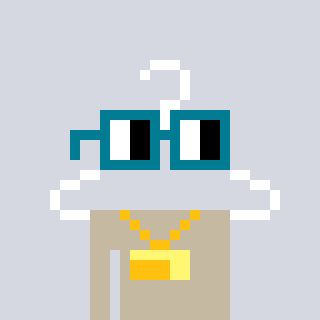
a pixel art character with square dark green glasses, a hanger-shaped head and a bege-colored body on a cool background